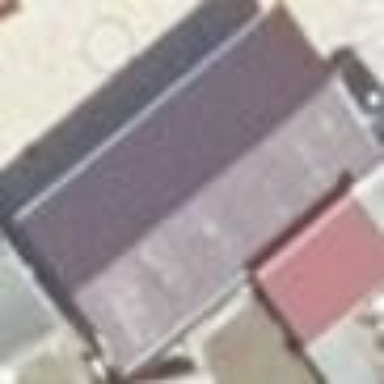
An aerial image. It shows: Terrace building.